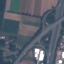
Land use / land cover: Highway